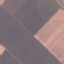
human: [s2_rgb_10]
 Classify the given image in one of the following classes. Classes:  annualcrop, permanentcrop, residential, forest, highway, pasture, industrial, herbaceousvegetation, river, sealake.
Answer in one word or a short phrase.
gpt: AnnualCrop